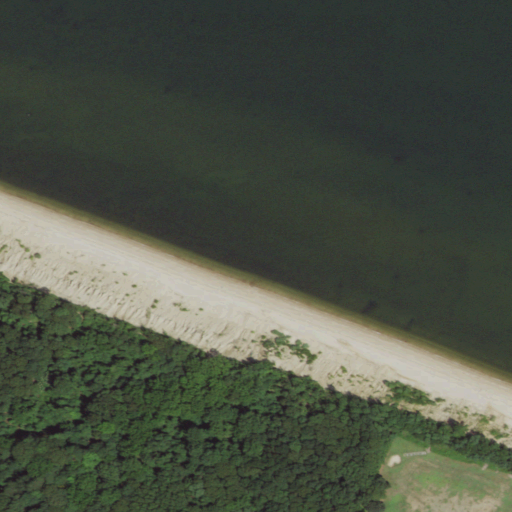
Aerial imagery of beach in New York named Callahans Beach containing open water, deciduous forest, barren land, open development, and grassland